Question: I'm trying to plot a line chart from a mysql table (utf-8), but every time I try it in Plotly, the plot zigzags. It looks as if it is reading the datetime field as a string when it plots. However, as you can see in the screenshot both axes and point labels are correct. Also, I get no errors. I have tried to format, encode, convert, etc and I can't get it to work. Here's the code:
'''
nflx = pd.read_sql_query('SELECT ticker,date(pubDate) as pubDate,sentimentScore FROM targets', engine, parse_dates=['pubDate'])
nflx.head()
ticker pubDate sentimentScore
0 NFLX 2017-01-09 0.84
1 NFLX 2017-01-09 -0.59
2 NFLX 2017-01-09 -0.50
3 NFLX 2017-01-09 0.00
4 NFLX 2017-01-09 0.67
nflx.iplot(x='pubDate', y='sentimentScore')
'''
I don' get any errors but the plot comes out like this:
plotly line chart gone haywire

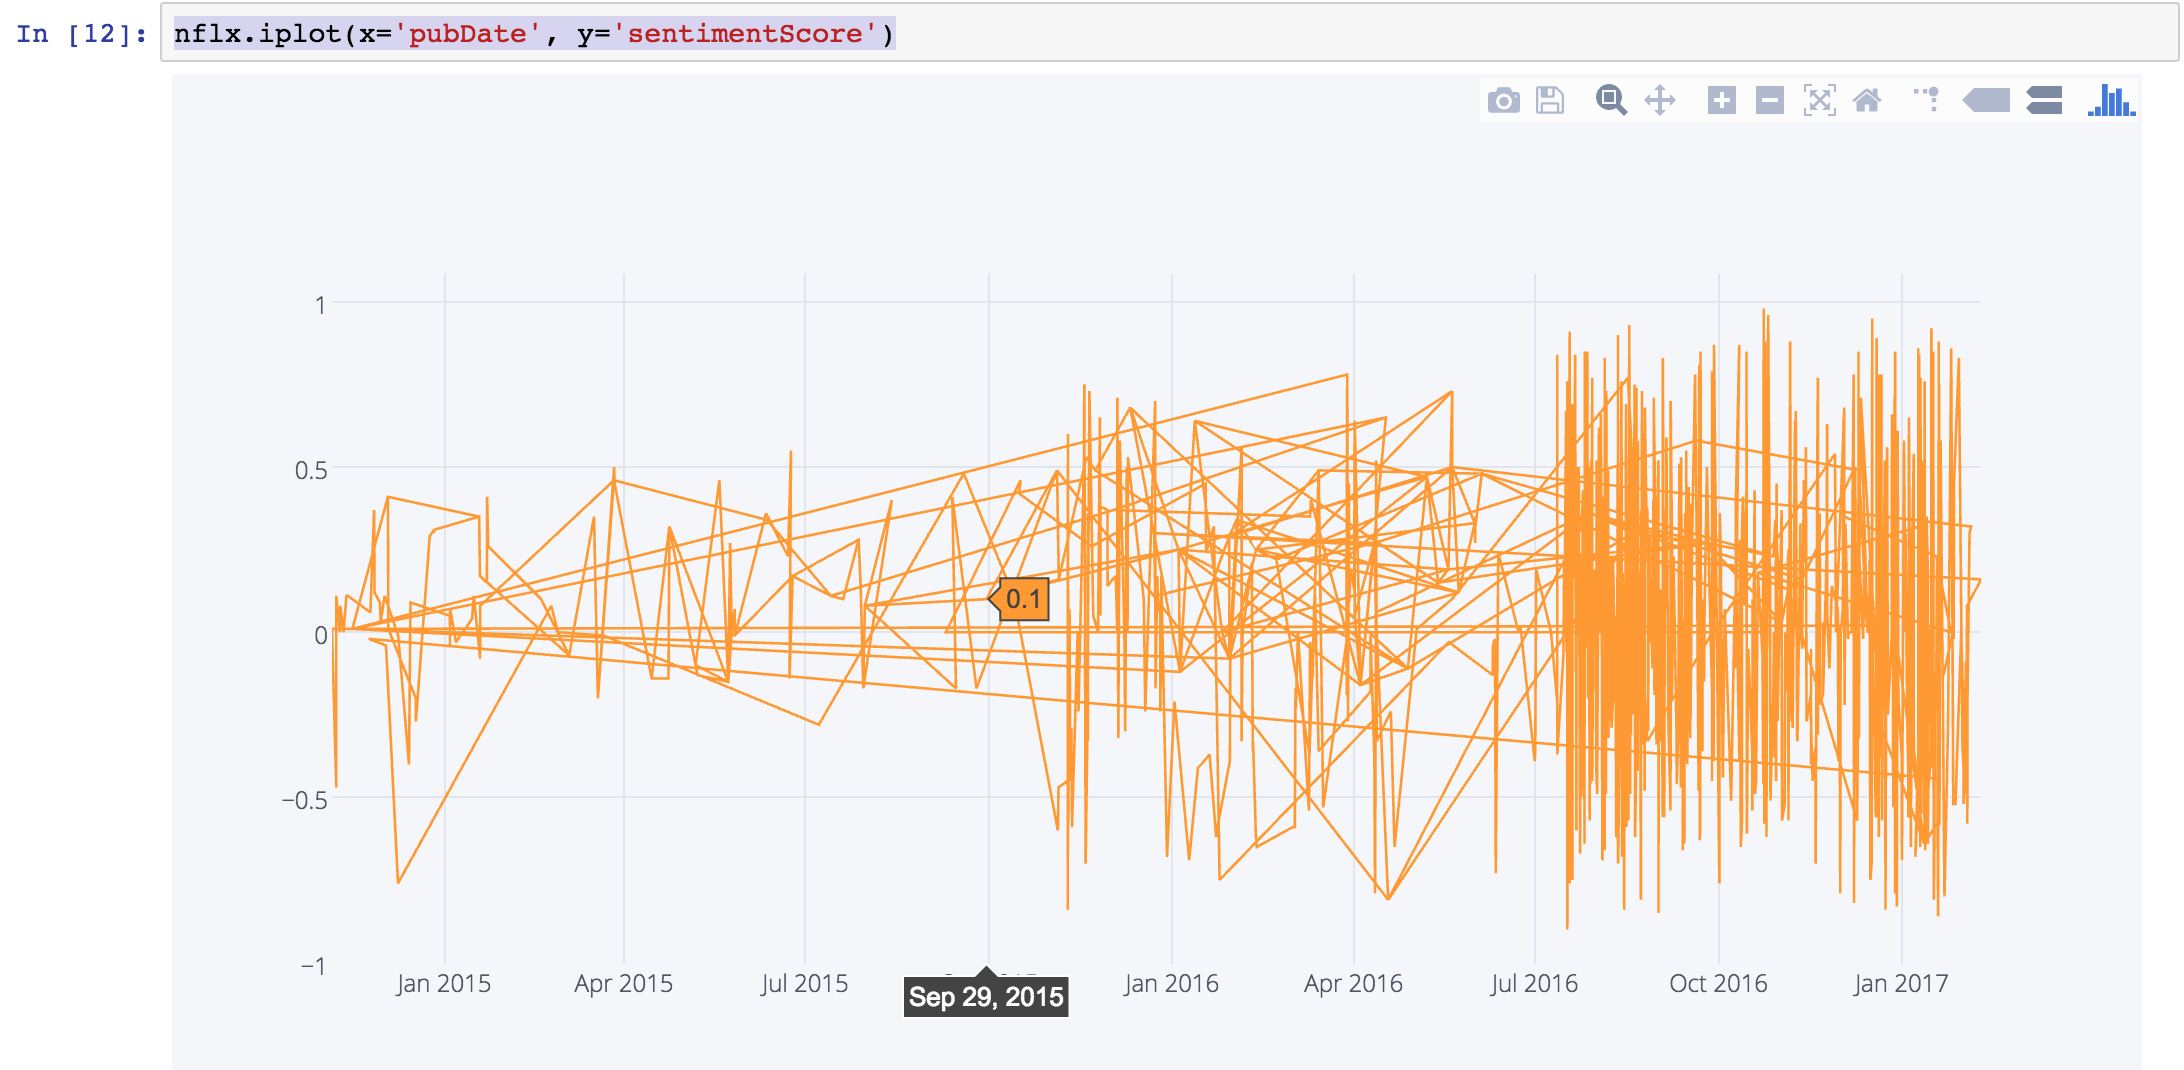
Answer: Easy enough fix, sort your dates:
'''
nflx.sort_values(by='pubDate') .iplot(x='pubDate', y='sentimentScore')
'''